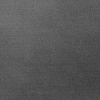
Atmospheric dust classification: dusty